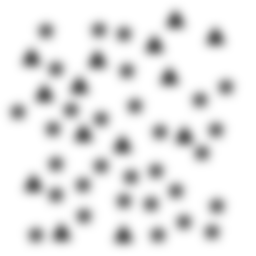
Squares: 0
Triangles: 14
Stars: 30
Total shapes: 44